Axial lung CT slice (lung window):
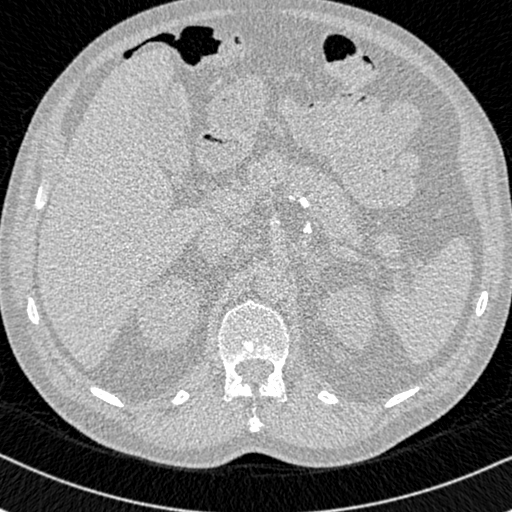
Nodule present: no